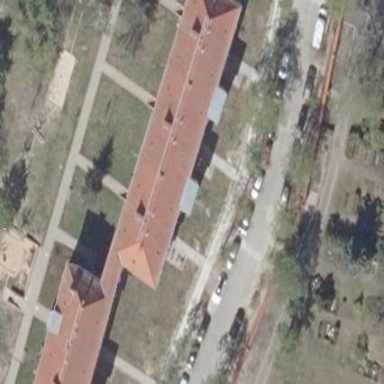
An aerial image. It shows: Hipped roof apartment building.